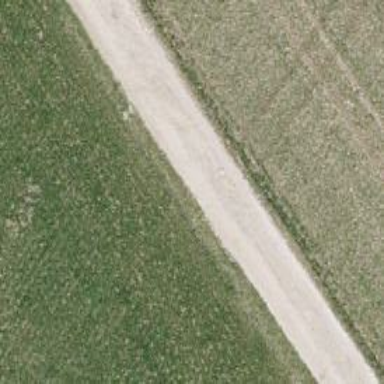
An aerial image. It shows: Driveway track with excellent grade surface.